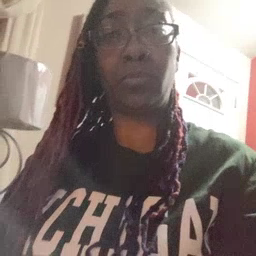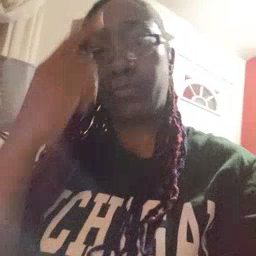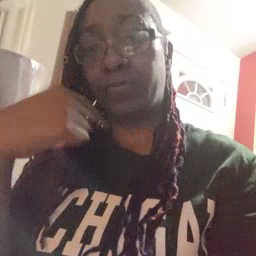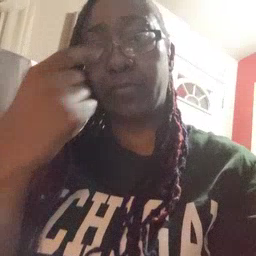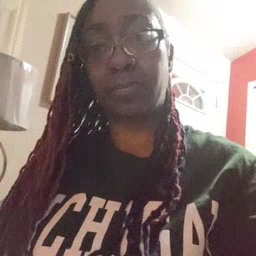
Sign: face